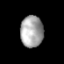
Tissue: prostate
Cell type: Fibroblasts
Senescence score: 0.8041
Nuclear area (px): 706
Mean DAPI intensity: 165.875